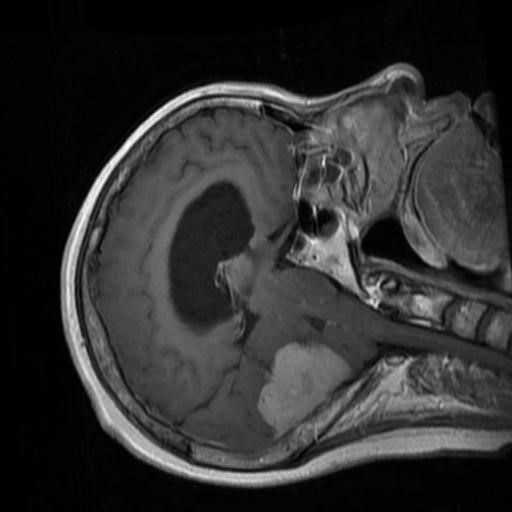
Label: brain_menin